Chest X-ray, AP view. Patient: 49 years old, sex M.
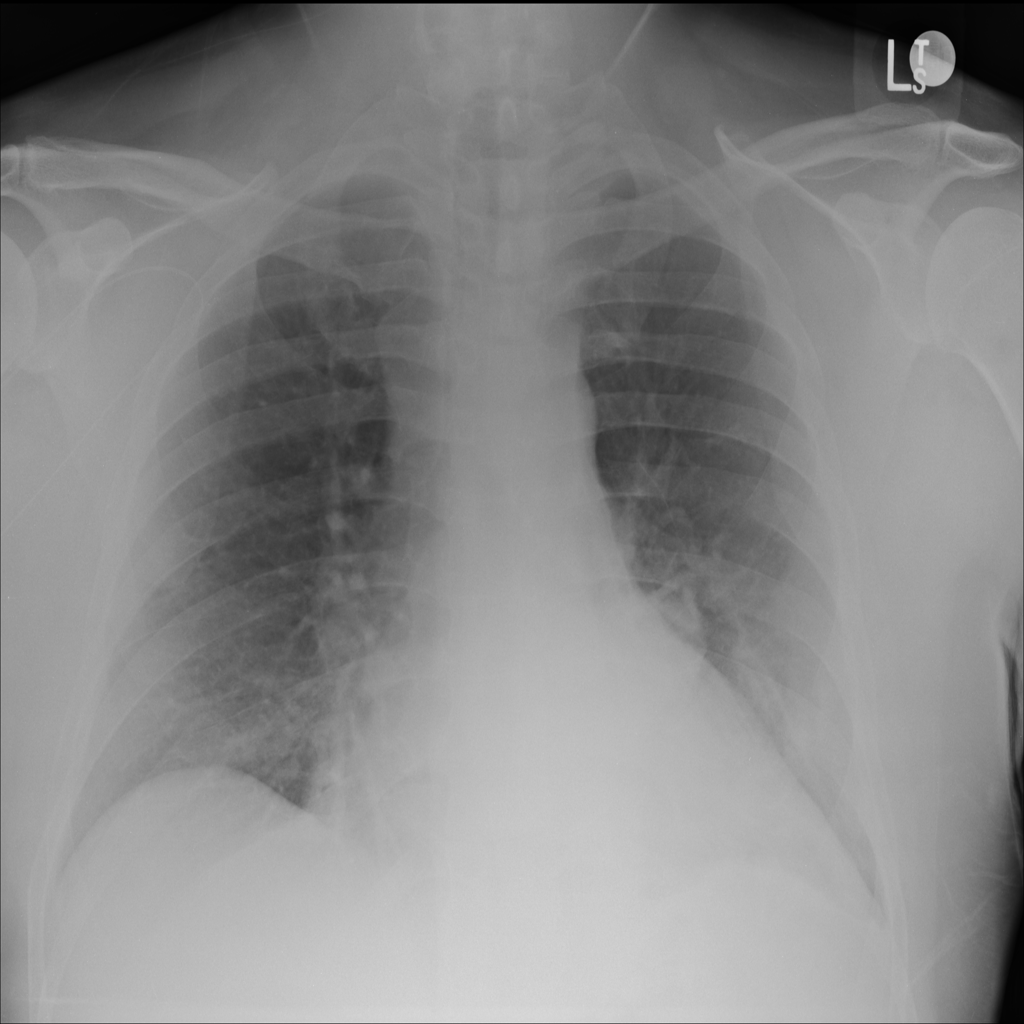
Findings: No Finding